Question: Currently I'm evaluating a web resource optimizer for my Java web app. I start using Wro4j and I'm having small issue it could be a configuration related.
The issue I'm having is only related to bootstrap glyphicons component not rendered properly, the code i have in my html is:
'''
<p>Search icon on a styled link button:
<a href="#" class="btn btn-info btn-lg">
<span class="glyphicon glyphicon-search"></span> Search
</a>
</p>
'''
My wro.xml configuration
'''
<groups xmlns="http://www.isdc.ro/wro">
<group name="group1">
<css>webjar:bootstrap/3.3.2/less/bootstrap.less</css>
<css>file:${project.basedir}/src/main/wro/main.less</css>
<css>webjar:bootstrap-select/1.6.3/dist/css/bootstrap-select.css</css>
<js>webjar:jquery/2.1.1/jquery.min.js</js>
<js>webjar:bootstrap-select/1.6.3/js/bootstrap-select.js</js>
<js>webjar:bootstrap/3.3.2/js/bootstrap.min.js</js>
<js>webjar:angularjs/1.3.8/angular.min.js</js>
<js>webjar:angularjs/1.3.8/angular-route.min.js</js>
<js>webjar:angularjs/1.3.8/angular-cookies.min.js</js>
</group>
</groups>
'''
This is the error i get in the browser console

I see these errors in the browser's console:
'''
GET localhost:8080/fonts/glyphicons-halflings-regular.woff2 localhost/:1
GET localhost:8080/fonts/glyphicons-halflings-regular.woff localhost/:1
GET localhost:8080/fonts/glyphicons-halflings-regular.ttf 404 (Not Found)
'''
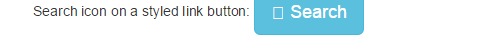
Answer: The fonts resource is referred relatively in bootstrap less file. There is a known bug which prevents the wro4j (when using cssUrlRewritingProcessor) to rewrite properly relative url's when using webjars. The possible workaround, is to replace the webjar uri with a classpath uri.